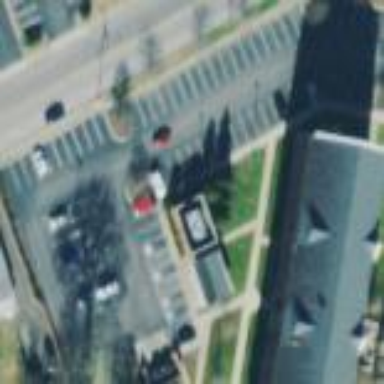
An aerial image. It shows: Parking area with asphalt surface designated for bus park and ride.